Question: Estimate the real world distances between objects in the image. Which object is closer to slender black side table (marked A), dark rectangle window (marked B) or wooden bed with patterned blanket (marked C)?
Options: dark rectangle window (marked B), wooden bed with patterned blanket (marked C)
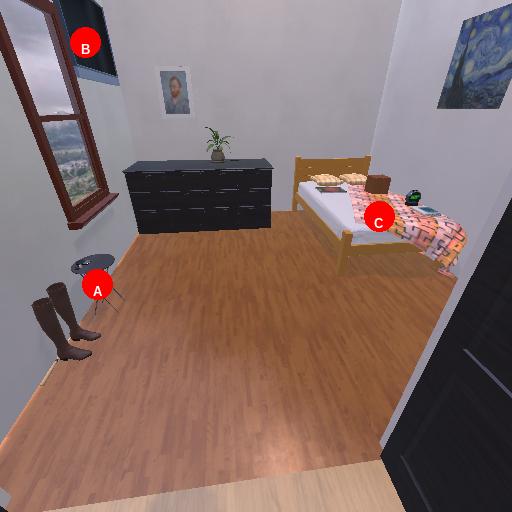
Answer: dark rectangle window (marked B)